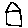
Label: house